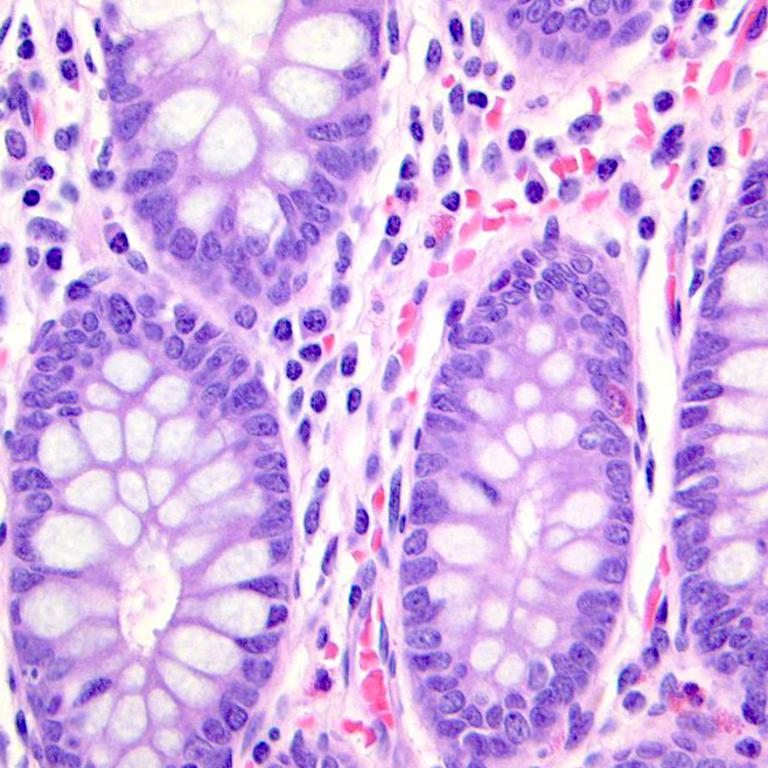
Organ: colon
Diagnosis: benign